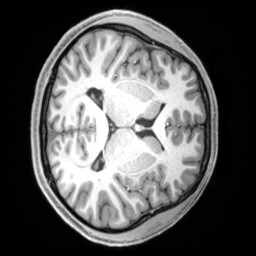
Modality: T1w
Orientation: axial
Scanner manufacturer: siemens
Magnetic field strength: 3 T
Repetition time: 2.5 s
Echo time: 0.00218 s